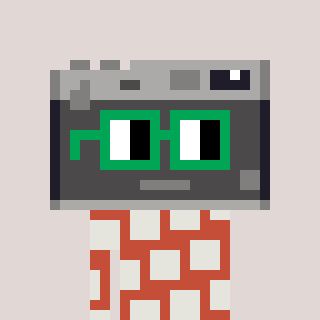
a pixel art character with square green glasses, a camera-shaped head and a rust-colored body on a warm background